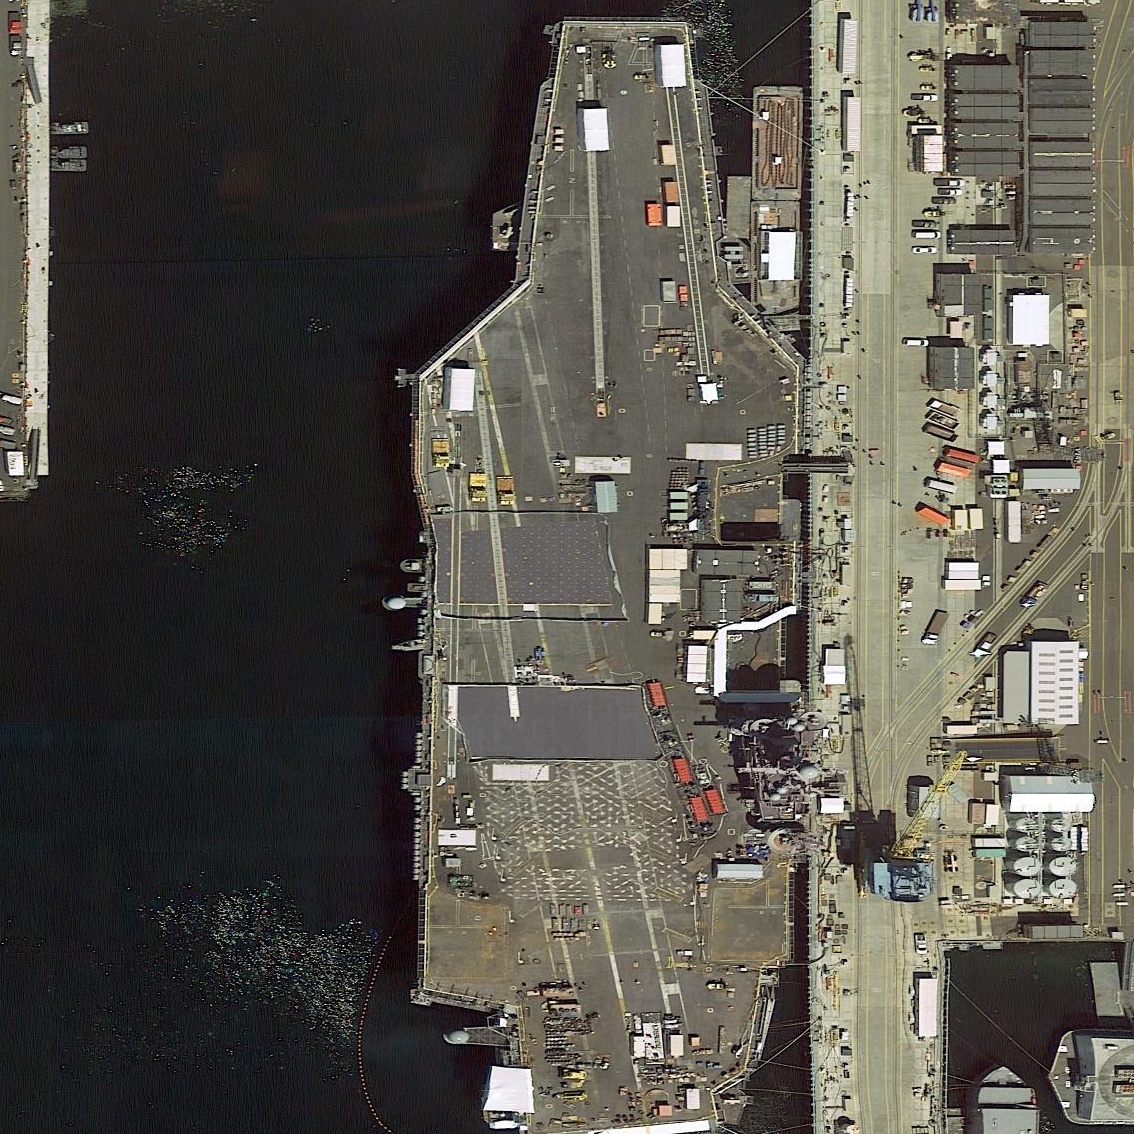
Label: aircraft_carrier